Field crop: maize
Growth stage: 2
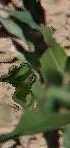
Species: maize